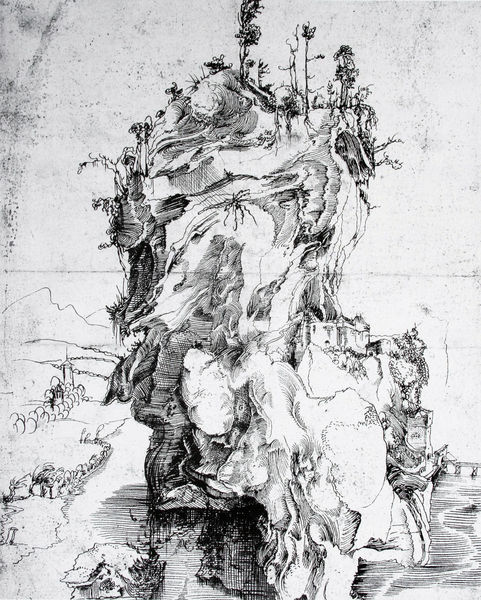
Titel: Felseninsel
Künstler: Niklaus Manuel Deutsch
Standort: Berlin
Institution: Staatliche Museen zu Berlin, Kupferstichkabinett
Schlagwörter: baum, berg, dunkel, feder, felsen, himmel, schatten, wasser, weiß, bäume, fluss, kirchturm, landschaft, stadt, äste, grau, hell, hintergrund, licht, schwarz, skizze, strasse, zeichnung, gebäude, weg, stein, ast, horizont, hügel, natur, weite, brücke, gewässer, kirche, sträucher, pflanze, pflanzen, renaissance, anhöhe, turm, chaos, papier, ort, studie, abhang, berge, fels, gebirge, hang, dorf, grafik, graphik, kahl, linien, steil, krieg, church, white, black, dark, face, detail, plant, tusche, ruine, burg, höhe, kloster, wurzel, kohle, abgrund, druck, schwarz-weiß, gebilde, schraffur, radierung, stich, fragment, gemäuer, wurzeln, bewachsen, cliff, karg, rock, rocks, stone, tree, geäst, building, hill, hills, lake, mountain, mountains, water, waves, island, tower, trees, grass, river, path, plants, road, drawing, kupferstich, black and white, castle, etching, sketch, pen, twisted, bridge, town, schroff, leaves, plan, ink, pencil, bush, branches, shade, spire, bäme, shrubs, crags, weeds, surreal, boulder, trunks, strange, graphite, streem, nzeichnung, dead trees, rees, bizzare, rpcl, pimtaom, c;off, black and white paint, black and white design, brofge